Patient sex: F
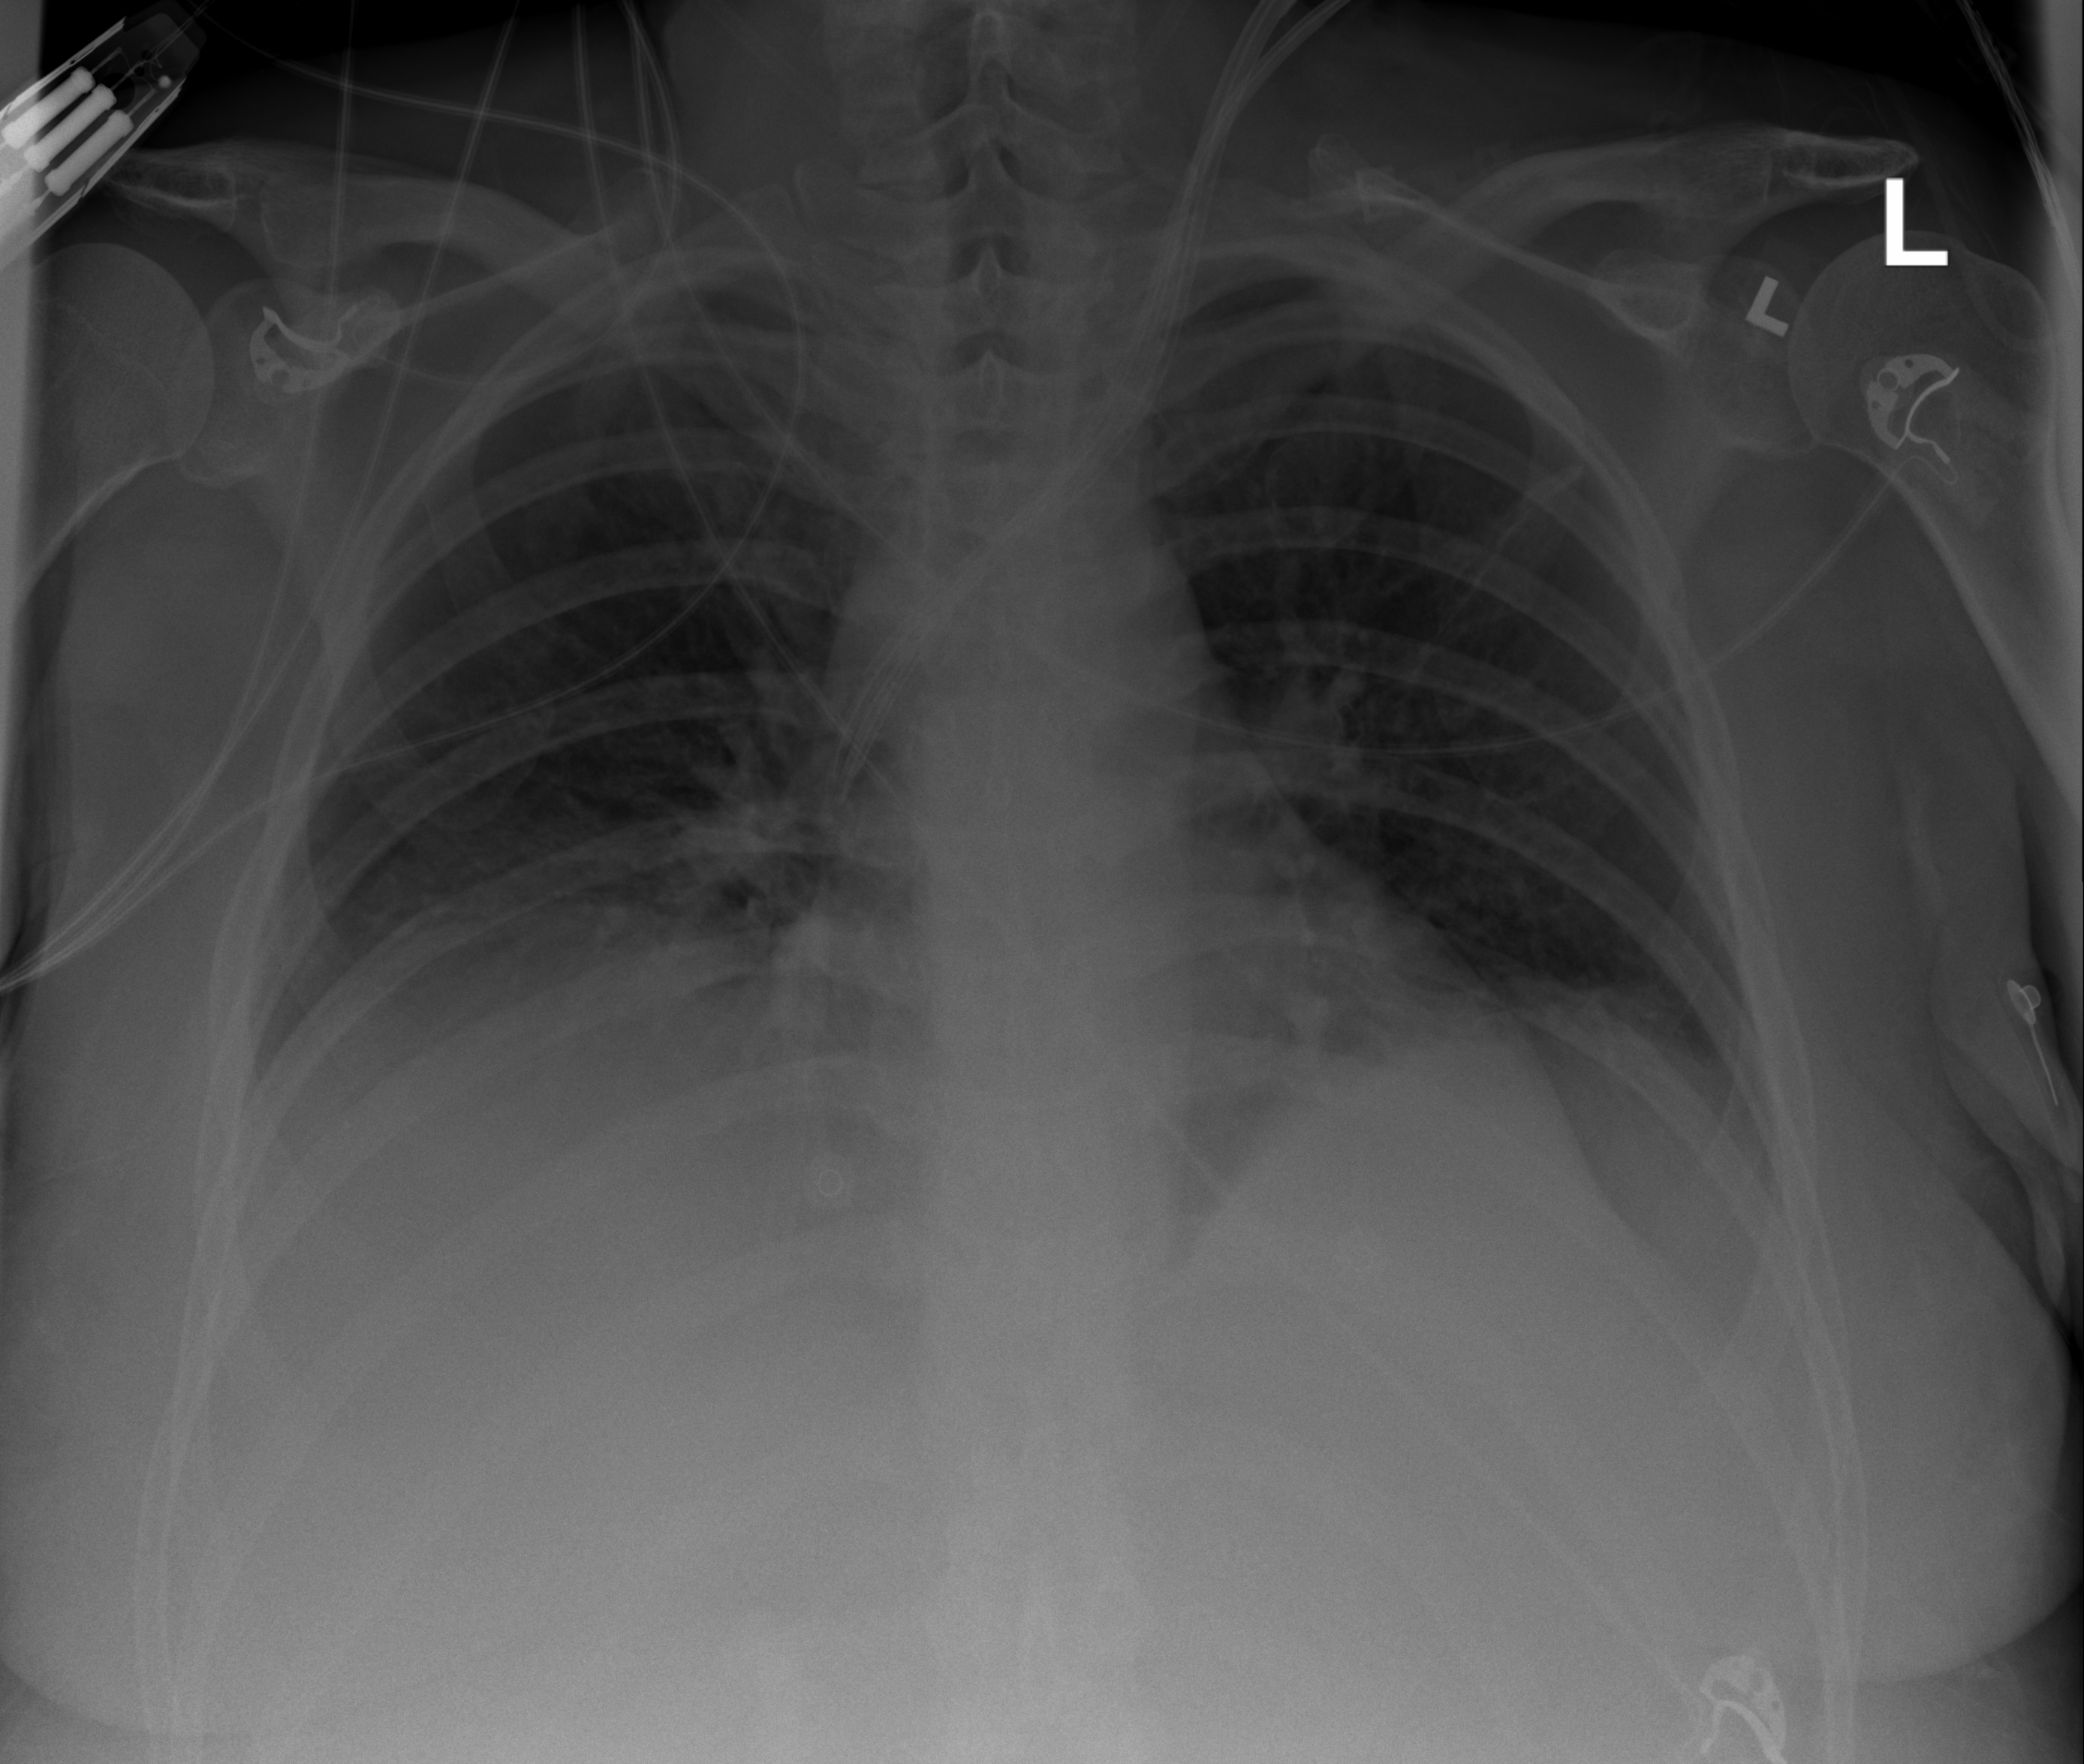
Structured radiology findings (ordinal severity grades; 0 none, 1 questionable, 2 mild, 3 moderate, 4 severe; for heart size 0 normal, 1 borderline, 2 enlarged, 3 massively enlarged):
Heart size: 1
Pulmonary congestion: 0
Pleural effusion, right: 2
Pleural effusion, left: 1
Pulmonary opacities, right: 0
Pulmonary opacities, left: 0
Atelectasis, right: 2
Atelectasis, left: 2